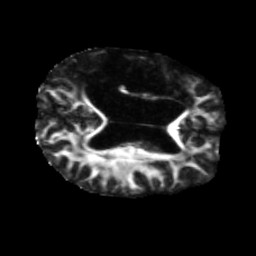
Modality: FA
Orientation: axial
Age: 46
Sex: male
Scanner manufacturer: siemens
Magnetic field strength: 3 T
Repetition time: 5.47 s
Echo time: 0.0854 s